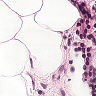
Metastatic tissue present: no